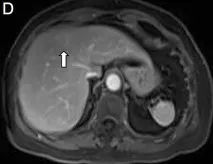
In portal phase. The lesion showed slight washout and perinodular enhancement.
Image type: radiology (mri)